Question: How do I show a pin marker landmark on top? Because I have many markers on the map, how can I show a pin landmark on top?

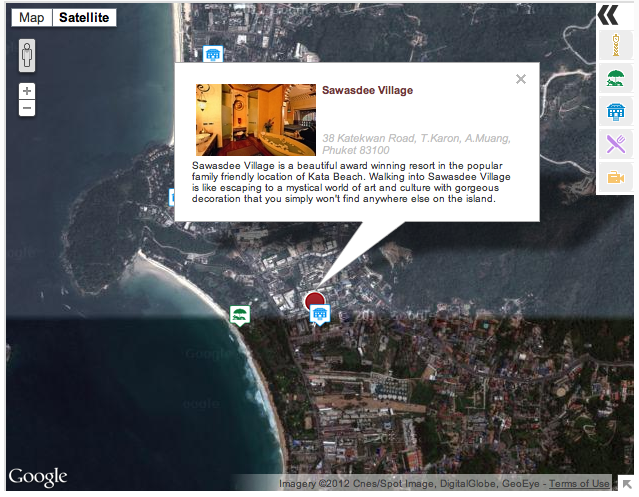
Answer: You can use the 'setZindex()' method for the marker to give it a higher z-index.
<URL>
You can dynamically set the z-index by setting an event listener on the markers for the 'mouseover' event.